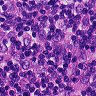
Metastatic tissue present: yes